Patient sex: M
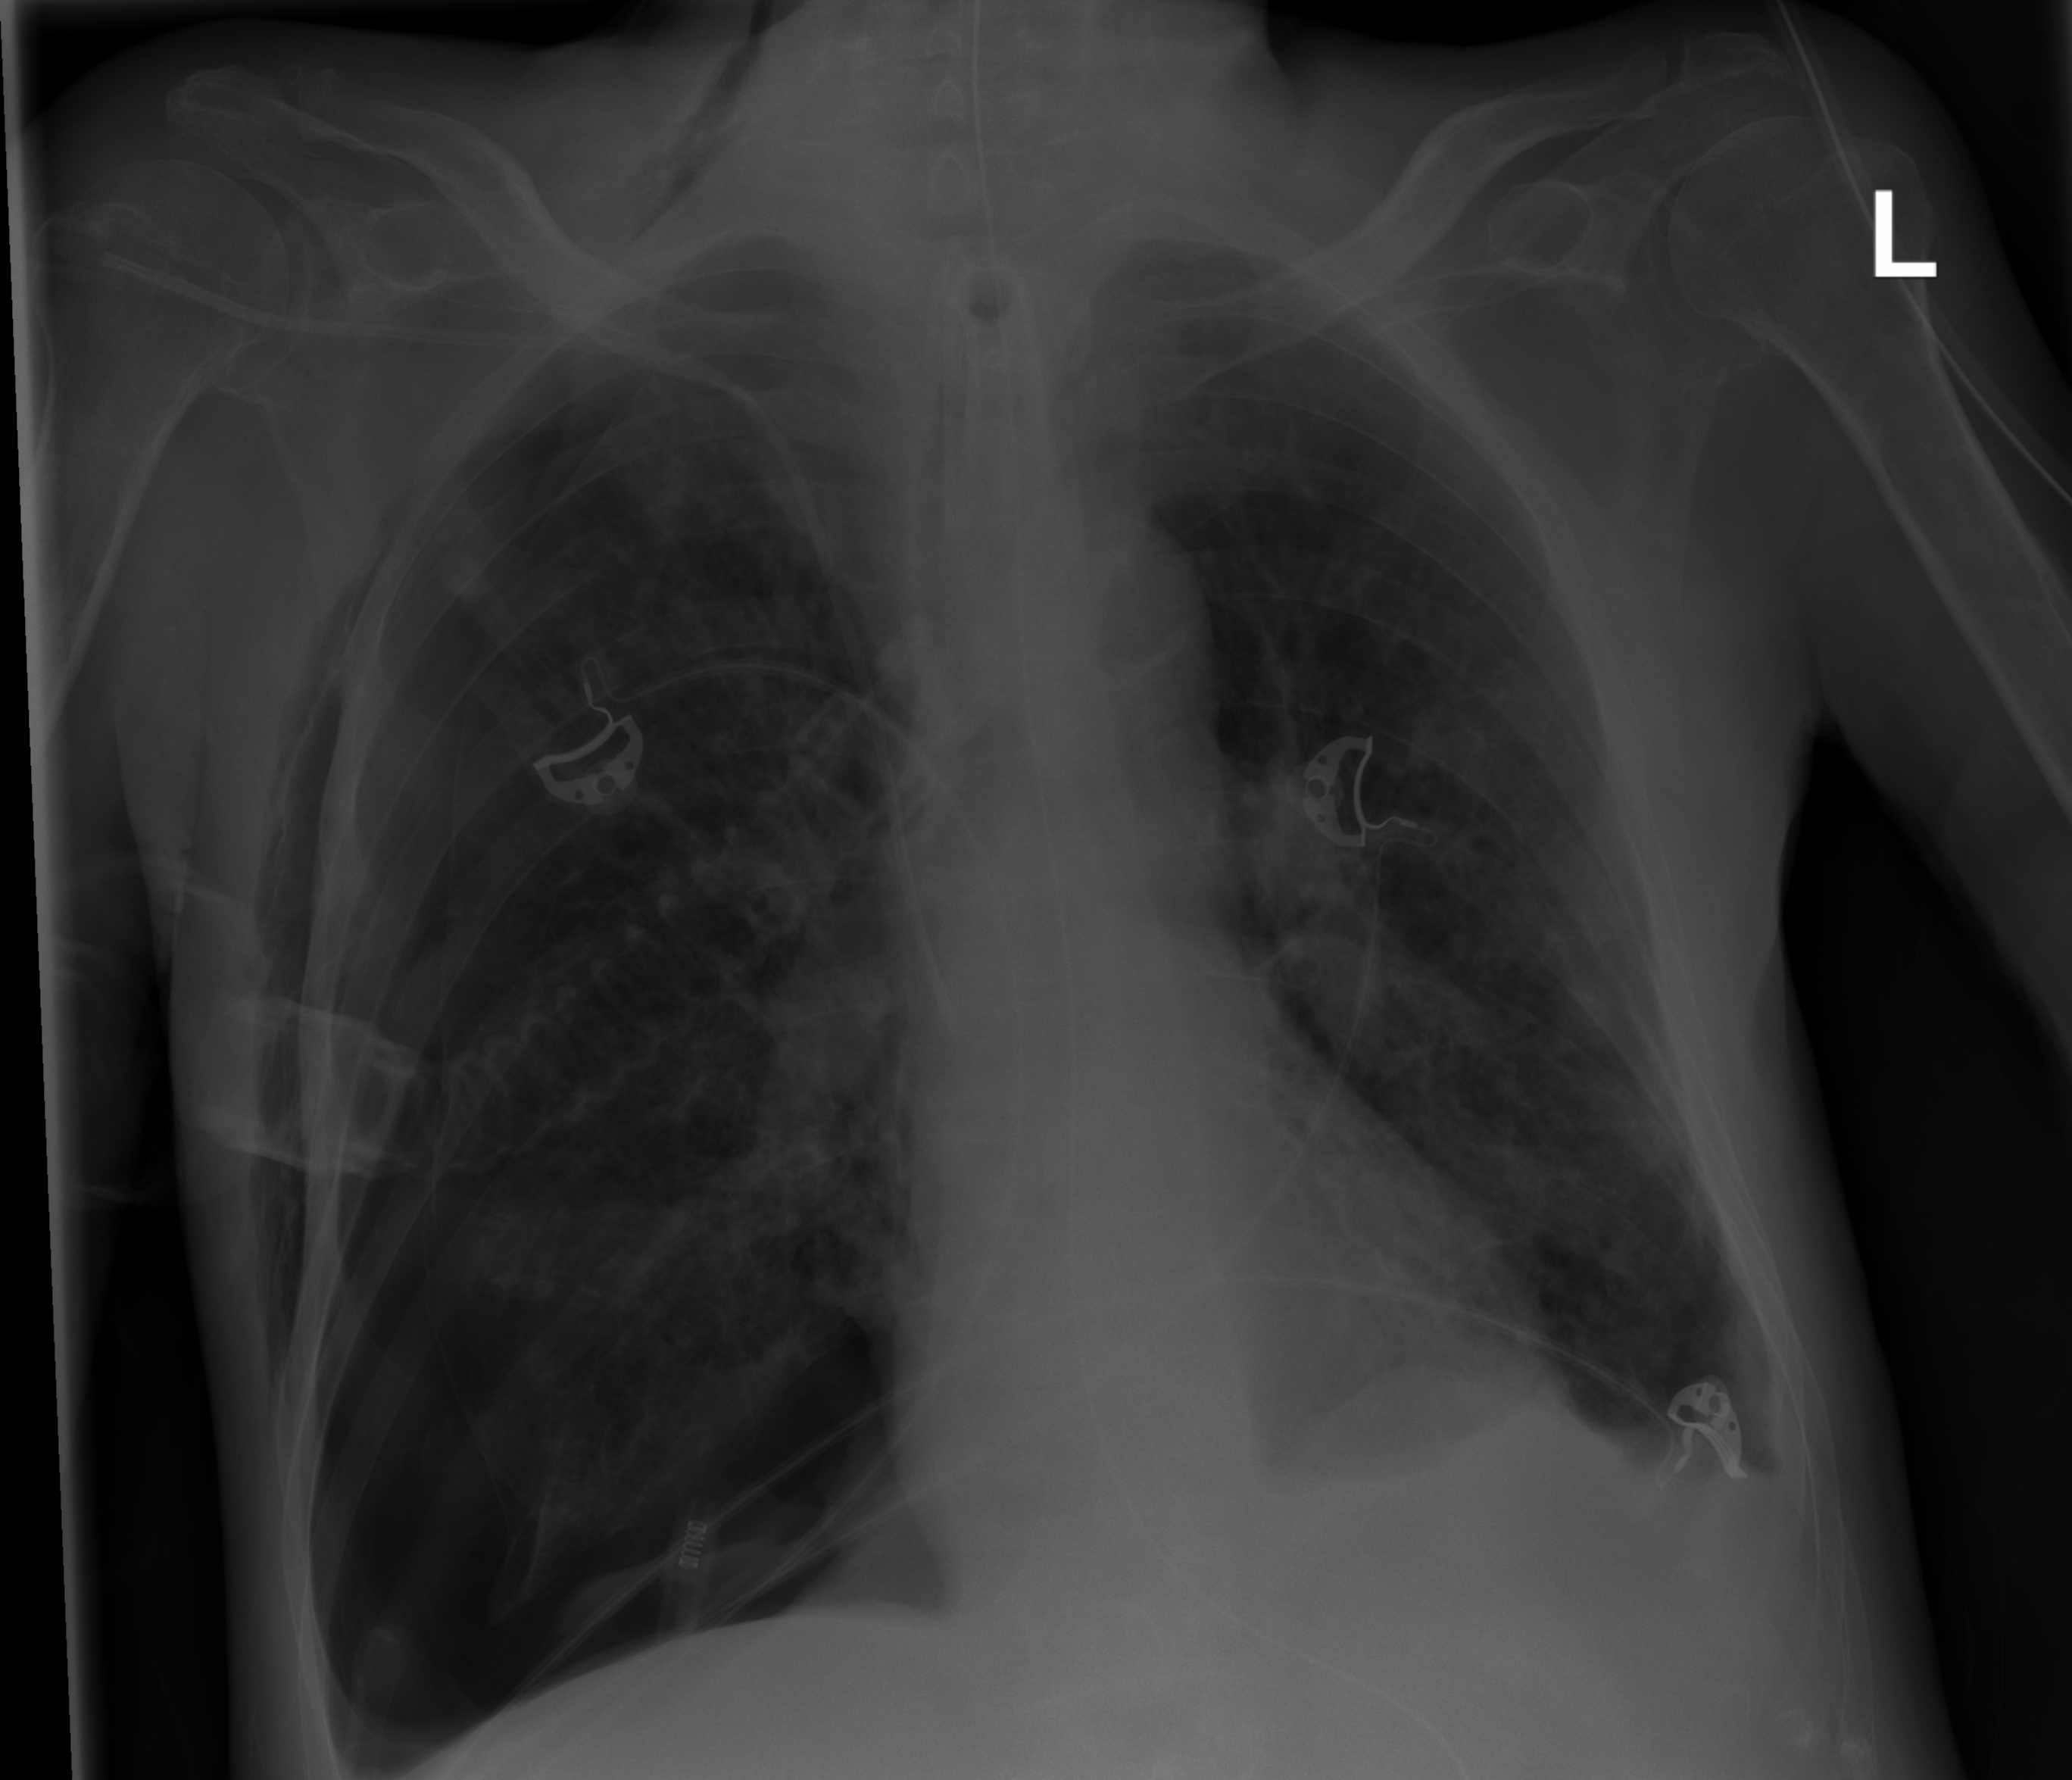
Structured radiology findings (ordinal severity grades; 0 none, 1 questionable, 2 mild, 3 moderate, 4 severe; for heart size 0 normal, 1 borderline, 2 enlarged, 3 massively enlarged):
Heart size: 0
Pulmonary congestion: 0
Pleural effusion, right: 0
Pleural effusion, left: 2
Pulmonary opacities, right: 2
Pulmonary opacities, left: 2
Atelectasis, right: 0
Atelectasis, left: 2